Interaction volume radius: 5 \u00c5
Interaction volume height: 35 \u00c5
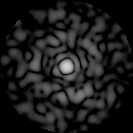
Disorder parameter: 0.8369